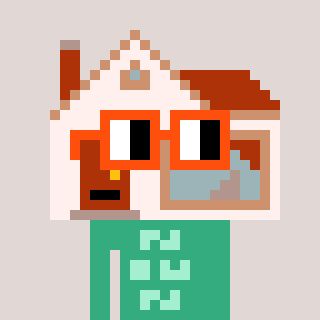
a pixel art character with square orange glasses, a house-shaped head and a teal-colored body on a warm background